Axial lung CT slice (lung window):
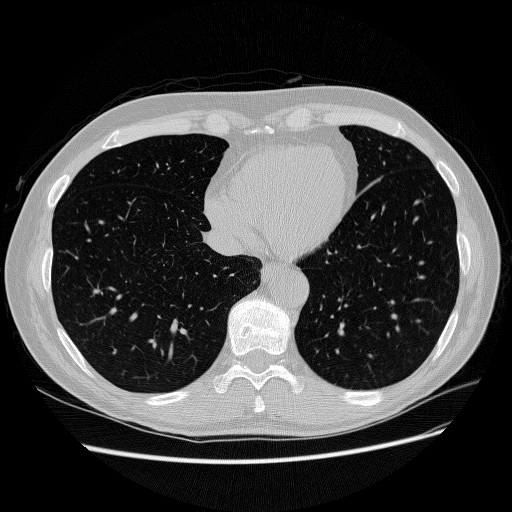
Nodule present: no